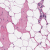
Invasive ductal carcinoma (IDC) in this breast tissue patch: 0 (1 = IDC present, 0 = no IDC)